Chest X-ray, PA view. Patient: 34 years old, sex F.
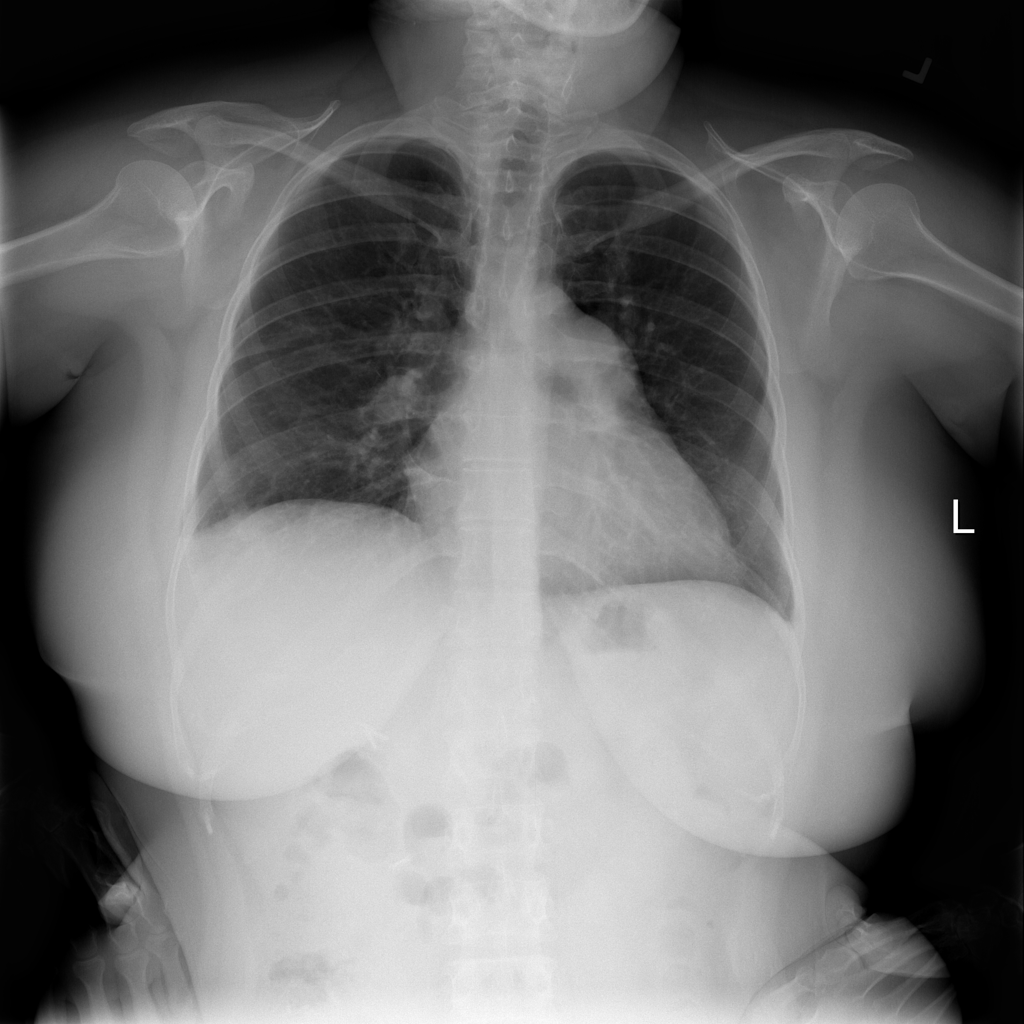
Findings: No Finding